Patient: sex F, age 54
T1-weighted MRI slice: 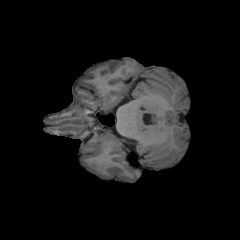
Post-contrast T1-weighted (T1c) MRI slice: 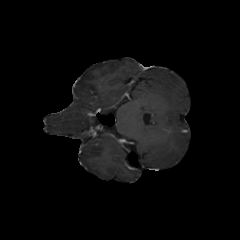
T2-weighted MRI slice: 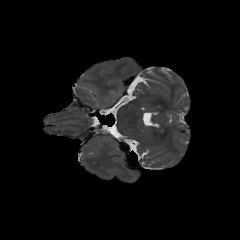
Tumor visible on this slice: no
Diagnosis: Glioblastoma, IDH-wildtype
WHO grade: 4